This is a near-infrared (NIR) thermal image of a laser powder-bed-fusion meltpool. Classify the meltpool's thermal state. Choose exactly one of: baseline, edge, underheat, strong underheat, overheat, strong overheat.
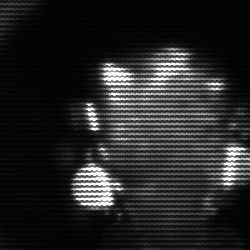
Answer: baseline